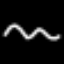
Label: squiggle